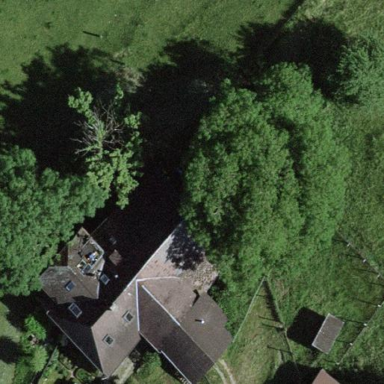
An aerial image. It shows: Farm building.